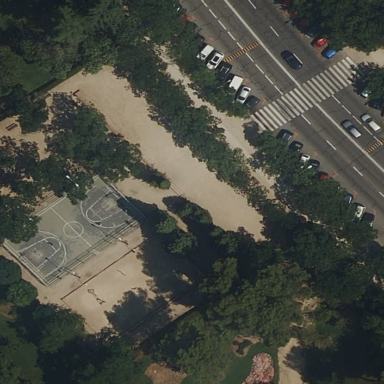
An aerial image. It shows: Basketball court in the leisure land pitch.